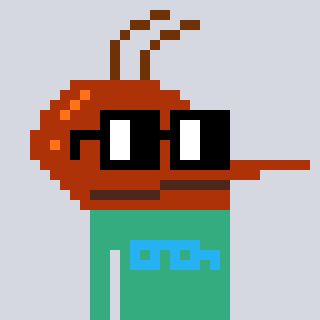
a pixel art character with square black glasses, a mosquito-shaped head and a teal-colored body on a cool background